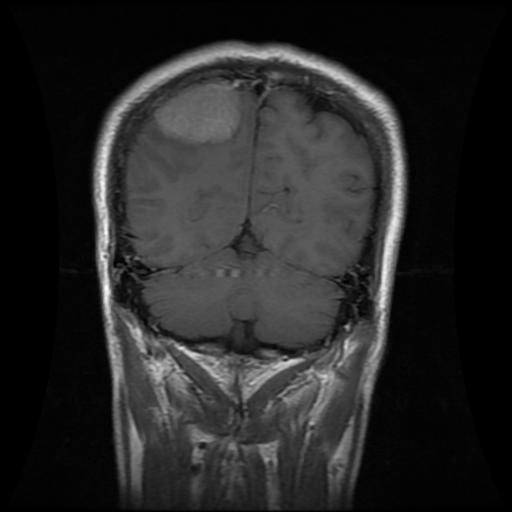
Label: meningioma